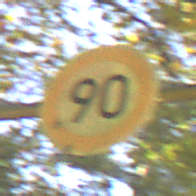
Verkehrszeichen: Geschwindigkeit90
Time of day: SunriseSunset
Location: Outdoor (Nature)
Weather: PartlyCloudy
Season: NotSpecified
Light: Natural